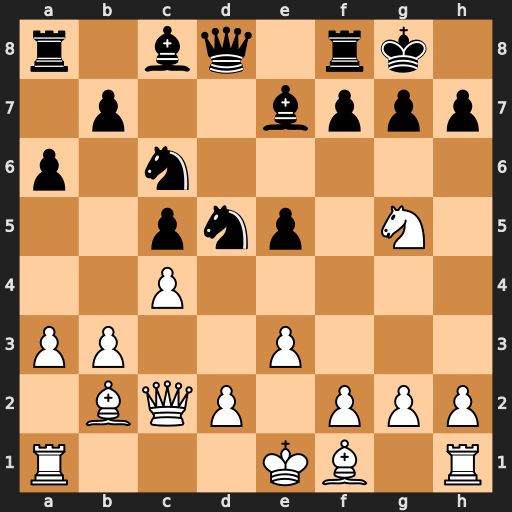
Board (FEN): r1bq1rk1/1p2bppp/p1n5/2pnp1N1/2P5/PP2P3/1BQP1PPP/R3KB1R
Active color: w
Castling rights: KQ
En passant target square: -
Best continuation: Qxh7#